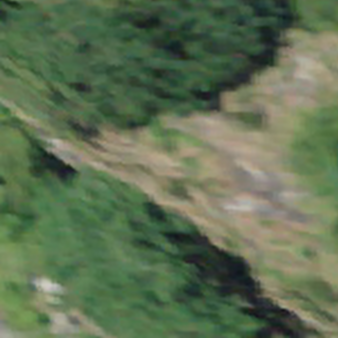
Label: other